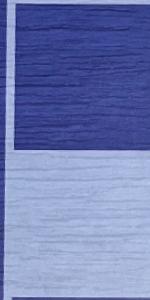
Label: Empty